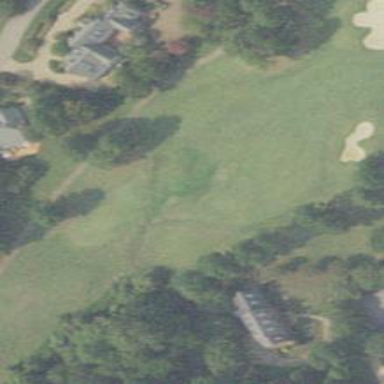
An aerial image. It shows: Rough grassy area used for golf.